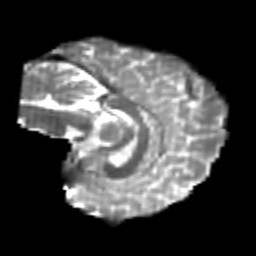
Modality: T2w
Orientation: sagittal
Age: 26
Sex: female
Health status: healthy
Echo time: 0.074 s